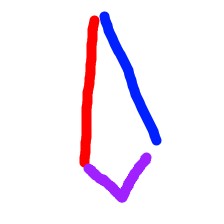
Shape: kite